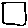
Label: square